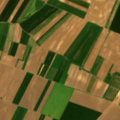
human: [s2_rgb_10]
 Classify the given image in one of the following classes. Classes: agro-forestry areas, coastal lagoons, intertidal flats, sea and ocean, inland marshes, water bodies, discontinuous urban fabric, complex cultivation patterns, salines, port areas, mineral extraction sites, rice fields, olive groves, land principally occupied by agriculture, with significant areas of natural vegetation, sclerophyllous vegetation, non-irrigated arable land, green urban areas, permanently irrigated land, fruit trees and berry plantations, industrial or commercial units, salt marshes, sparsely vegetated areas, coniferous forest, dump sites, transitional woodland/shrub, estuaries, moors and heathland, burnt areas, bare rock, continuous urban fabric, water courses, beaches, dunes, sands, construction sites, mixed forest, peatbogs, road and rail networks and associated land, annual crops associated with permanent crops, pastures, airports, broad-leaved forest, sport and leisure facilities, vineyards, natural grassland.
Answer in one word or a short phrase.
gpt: non-irrigated arable land